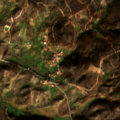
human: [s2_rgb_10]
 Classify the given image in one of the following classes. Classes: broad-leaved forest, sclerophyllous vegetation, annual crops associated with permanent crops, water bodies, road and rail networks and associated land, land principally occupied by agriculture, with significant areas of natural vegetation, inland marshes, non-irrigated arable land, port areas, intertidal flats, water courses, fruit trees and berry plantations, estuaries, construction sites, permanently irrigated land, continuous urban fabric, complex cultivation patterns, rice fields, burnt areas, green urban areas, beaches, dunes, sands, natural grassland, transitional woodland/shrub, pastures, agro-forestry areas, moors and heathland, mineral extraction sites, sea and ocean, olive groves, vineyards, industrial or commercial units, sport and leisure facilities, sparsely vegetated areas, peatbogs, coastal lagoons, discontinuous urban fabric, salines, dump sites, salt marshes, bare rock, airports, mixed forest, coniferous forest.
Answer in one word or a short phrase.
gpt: complex cultivation patterns, broad-leaved forest, transitional woodland/shrub